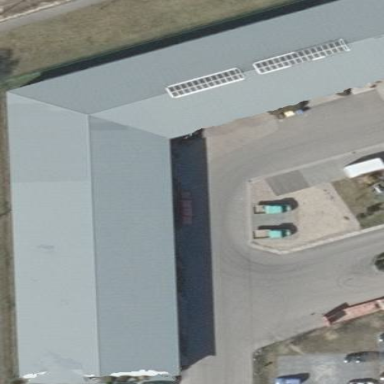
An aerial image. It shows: Industrial building.